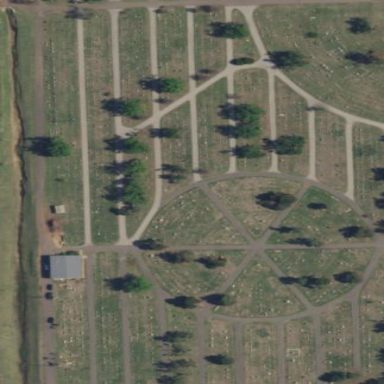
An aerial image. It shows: Grave yard.